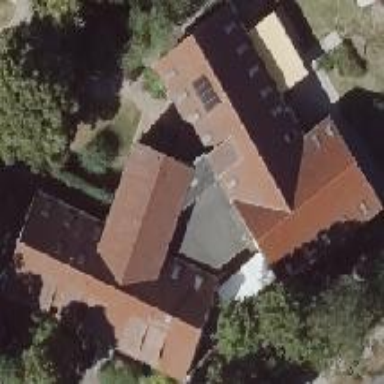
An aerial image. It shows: Gabled roof kindergarten building.